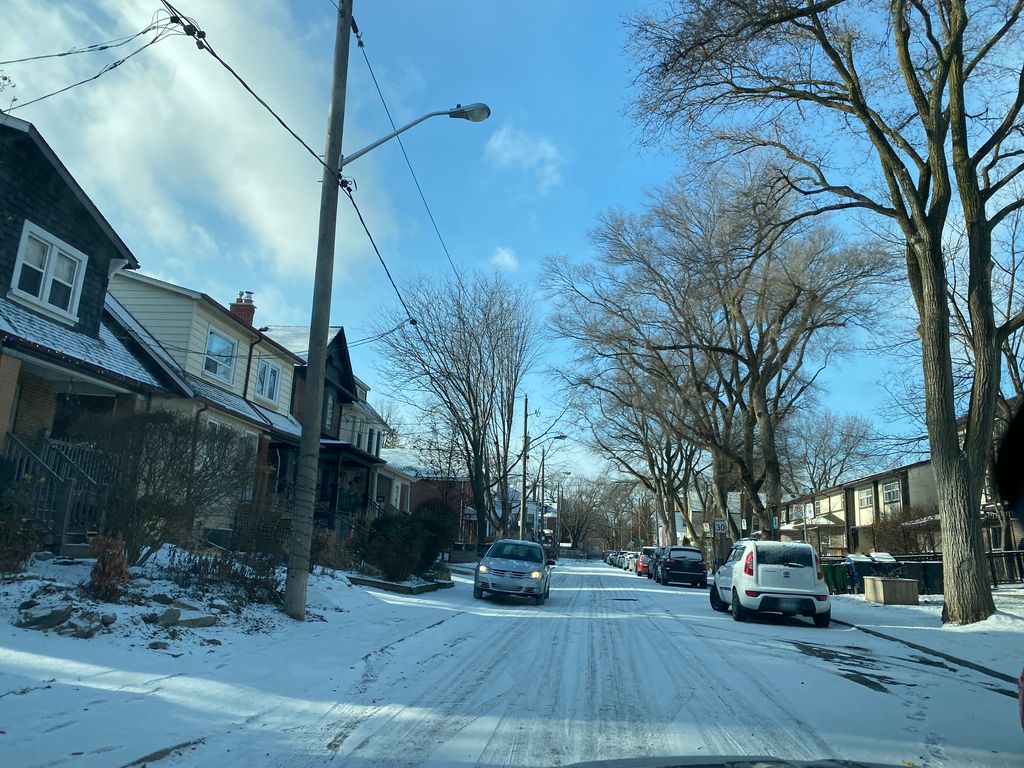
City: toronto